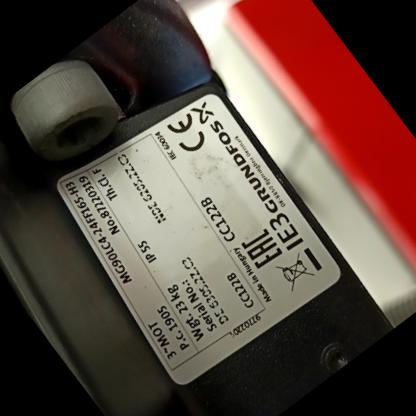
Klasa: tabliczka-znamionowa